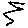
Label: zigzag